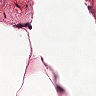
Metastatic tissue present: no